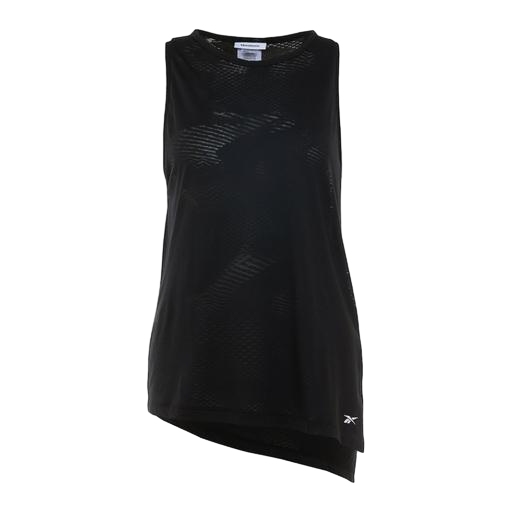
black graphic tank, black performance essentials tank, active tank, white background